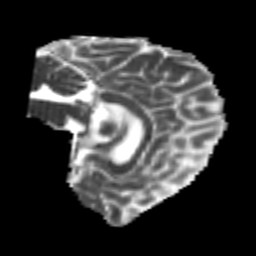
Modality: MD
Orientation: sagittal
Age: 22
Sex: male
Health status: healthy
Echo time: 0.074 s